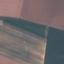
Land use / land cover: AnnualCrop